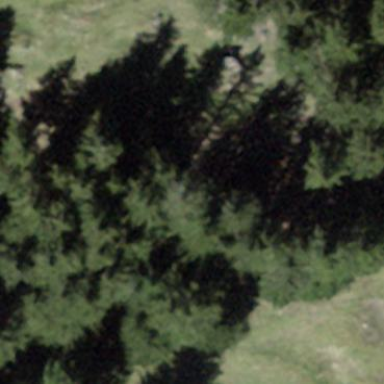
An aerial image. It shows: Forest area.